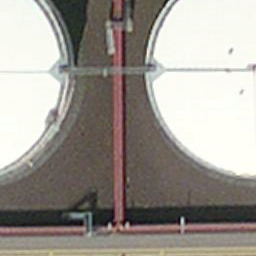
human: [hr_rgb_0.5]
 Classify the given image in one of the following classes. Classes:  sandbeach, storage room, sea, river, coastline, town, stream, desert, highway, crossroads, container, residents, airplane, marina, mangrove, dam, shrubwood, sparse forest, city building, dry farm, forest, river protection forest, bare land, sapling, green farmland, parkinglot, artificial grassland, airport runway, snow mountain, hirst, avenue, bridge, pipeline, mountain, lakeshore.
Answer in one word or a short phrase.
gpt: storage room